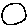
Label: circle